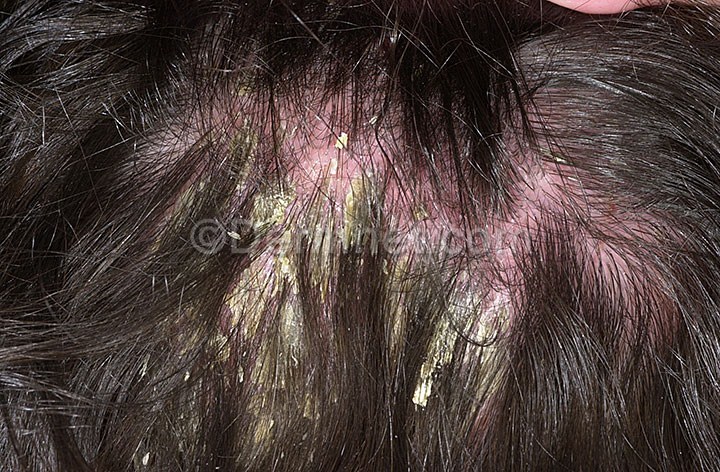
Disease: Psoriasis pictures Lichen Planus and related diseases